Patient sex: M
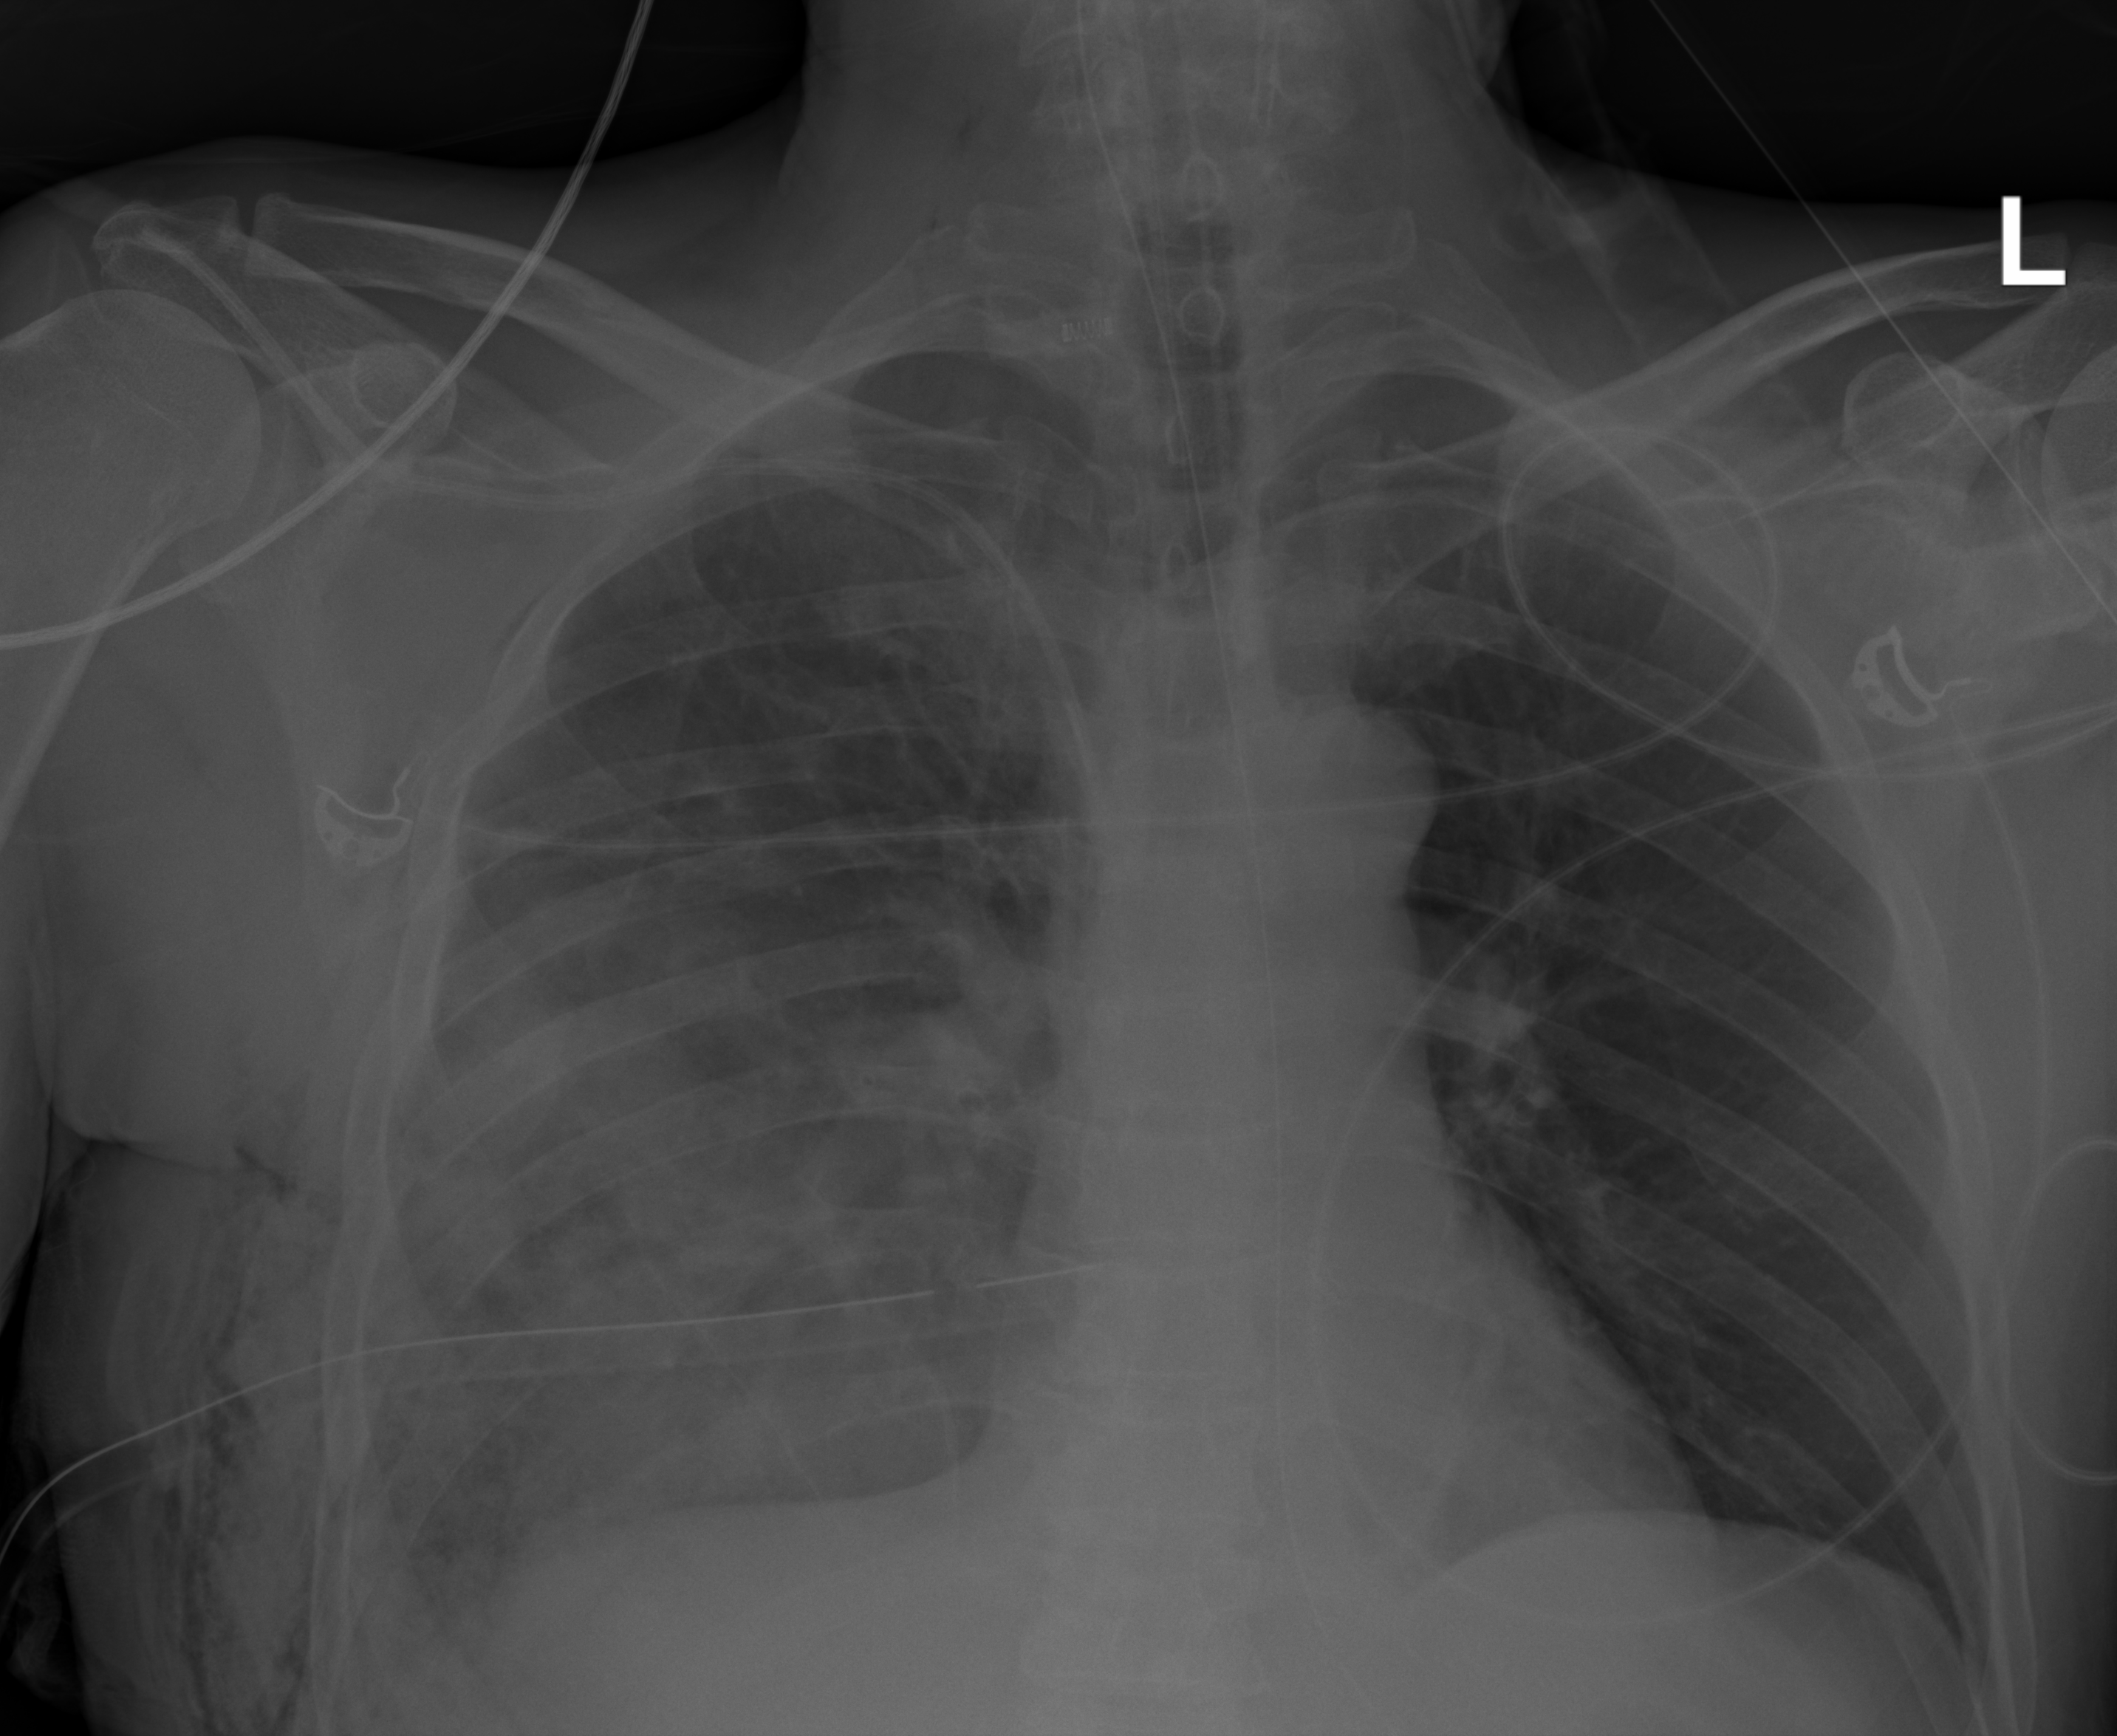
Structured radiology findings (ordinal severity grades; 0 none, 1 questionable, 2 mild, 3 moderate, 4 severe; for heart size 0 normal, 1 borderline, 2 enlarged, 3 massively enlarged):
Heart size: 0
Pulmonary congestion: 0
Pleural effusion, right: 3
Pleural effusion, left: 0
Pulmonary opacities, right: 3
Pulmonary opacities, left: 0
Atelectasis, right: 3
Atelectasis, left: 0